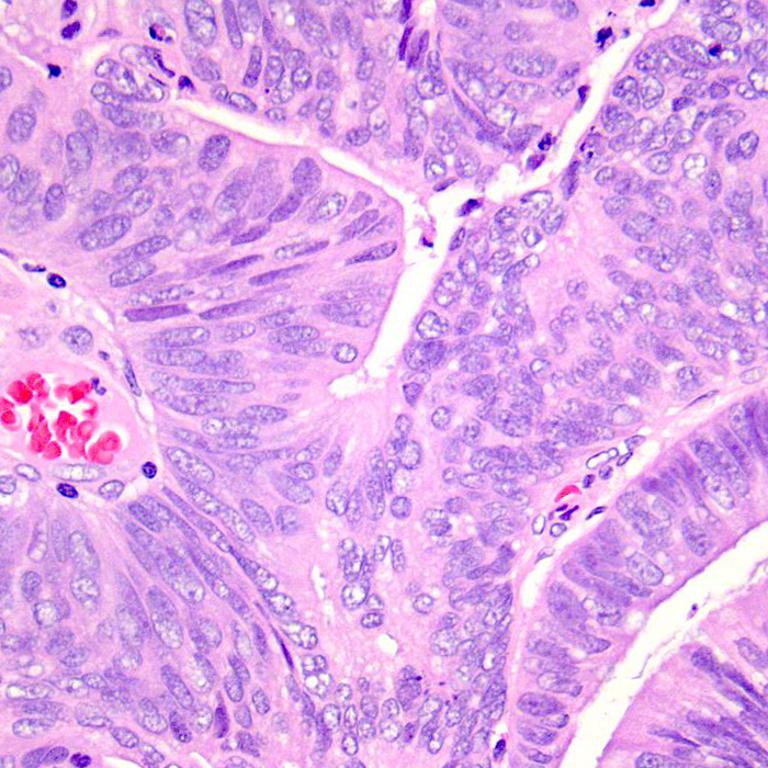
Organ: colon
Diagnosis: adenocarcinomas